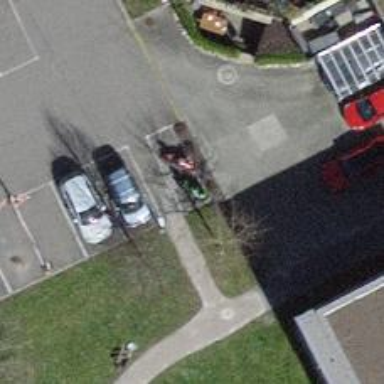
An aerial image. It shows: Motorcycle parking facility.